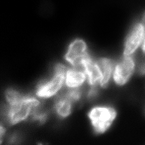
Tissue sample: colon
Magnification: 5.0x
Cell type: Epithelial cells
Senescence state: normal